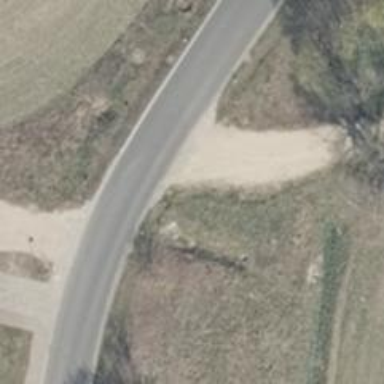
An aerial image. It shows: Secondary road with asphalt surface.